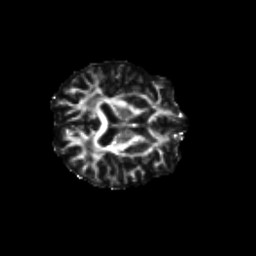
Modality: FA
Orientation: axial
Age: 64
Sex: female
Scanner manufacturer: siemens
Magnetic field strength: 3 T
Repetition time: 8.6 s
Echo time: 0.095 s